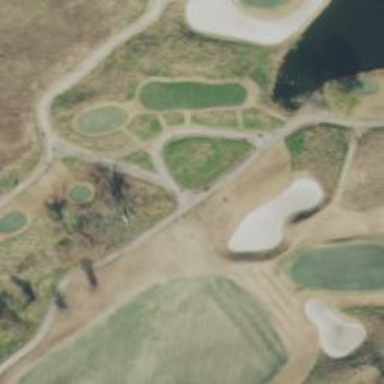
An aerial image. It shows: Path for both roads and golfers.